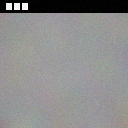
Screen state: on